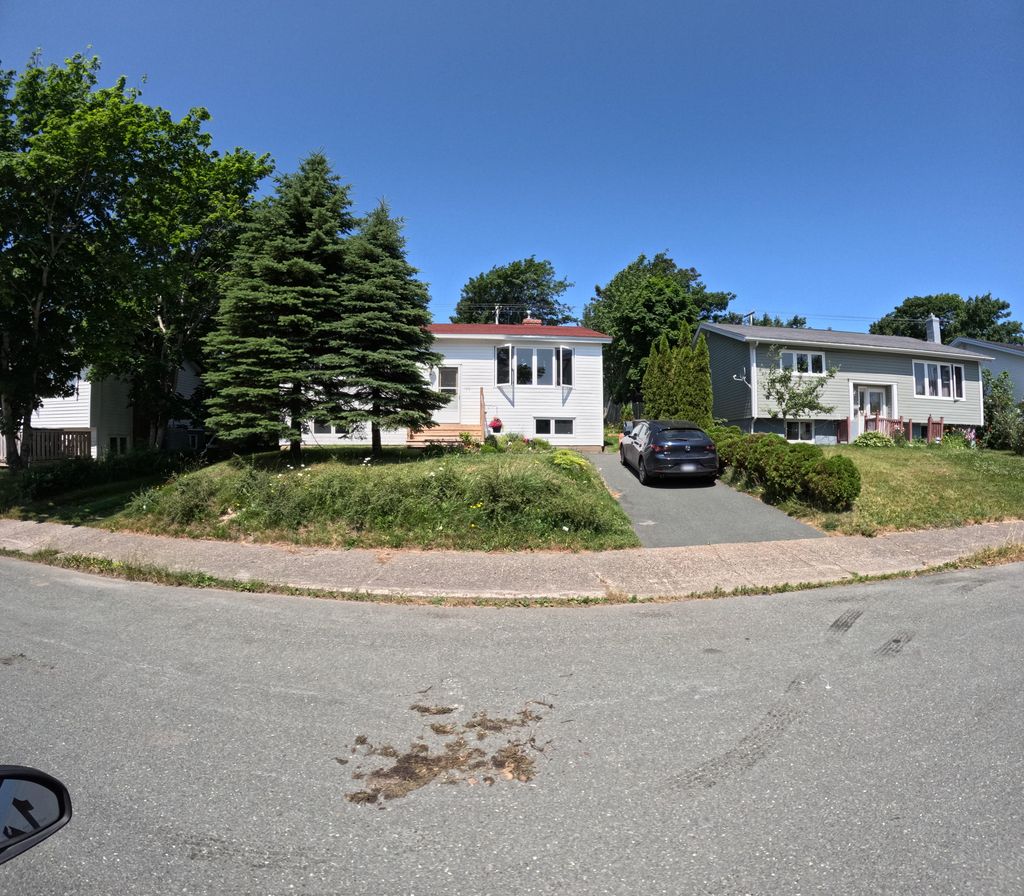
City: st_johns